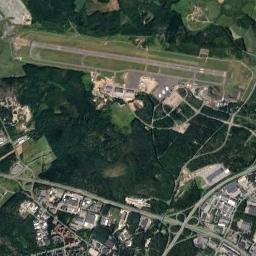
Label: airport